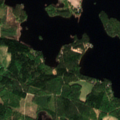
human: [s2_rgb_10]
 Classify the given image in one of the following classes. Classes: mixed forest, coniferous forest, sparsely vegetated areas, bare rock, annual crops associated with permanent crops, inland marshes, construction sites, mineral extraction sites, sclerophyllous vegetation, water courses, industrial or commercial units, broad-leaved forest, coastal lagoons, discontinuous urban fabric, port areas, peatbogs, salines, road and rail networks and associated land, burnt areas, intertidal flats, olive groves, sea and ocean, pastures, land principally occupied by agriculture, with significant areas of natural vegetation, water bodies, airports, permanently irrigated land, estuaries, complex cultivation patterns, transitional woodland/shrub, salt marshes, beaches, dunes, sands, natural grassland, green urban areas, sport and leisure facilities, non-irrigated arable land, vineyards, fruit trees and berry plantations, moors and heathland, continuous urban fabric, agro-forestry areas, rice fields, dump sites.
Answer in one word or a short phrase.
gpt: land principally occupied by agriculture, with significant areas of natural vegetation, coniferous forest, mixed forest, water bodies